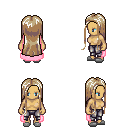
a pixel art fantasy rpg character, female body template, human, tanned skin, pink cape, metal pants, white blonde extra-long hairstyle, white slippers, four views (front, back, left, right), 2x2 character sprite sheet, small pixel art, hard edges, no anti-aliasing